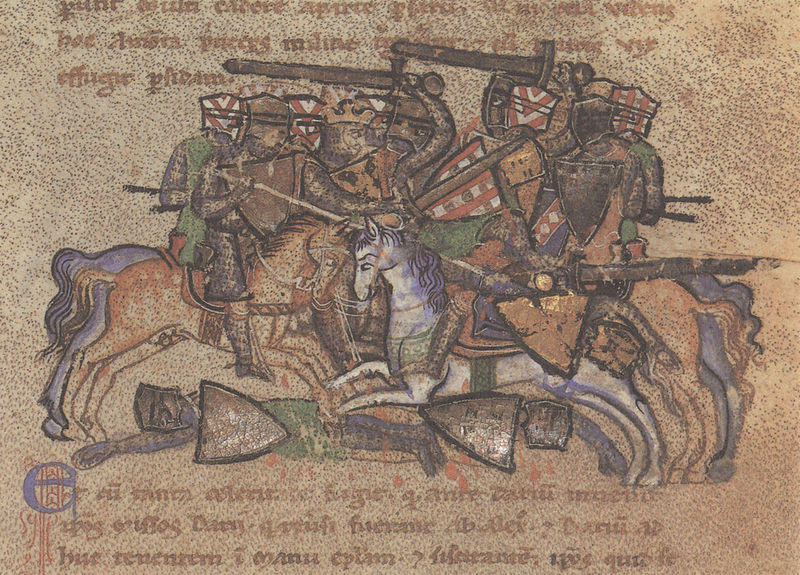
Titel: Alexanderroman
Institution: Leipzig, Stadtbibliothek
Schlagwörter: blau, gemälde, kampf, grün, menschen, bunt, grau, kariert, männer, schwarz, weiss, zeichnung, rot, tiere, leiche, tod, tot, toter, bild, blatt, krone, pferd, pferde, reiter, sattel, schrift, liegen, krieg, schlacht, könig, lanze, soldaten, detail, schild, buch, stich, seite, illustration, schwert, schwerter, text, waffen, helm, ritter, kämpfen, rüstung, schimmel, wappen, helme, axt, mittelalter, krieger, kreig, schlachtross, miniatur, dreieckig, handschrift, schilde, buchmalerei, männe, gefallener, codex, manuskript, männner, illumination, klumpen, e, heöme, schhlacht, nuchstaben, ritter pferde schwerter, schimmel sattel, erleiche